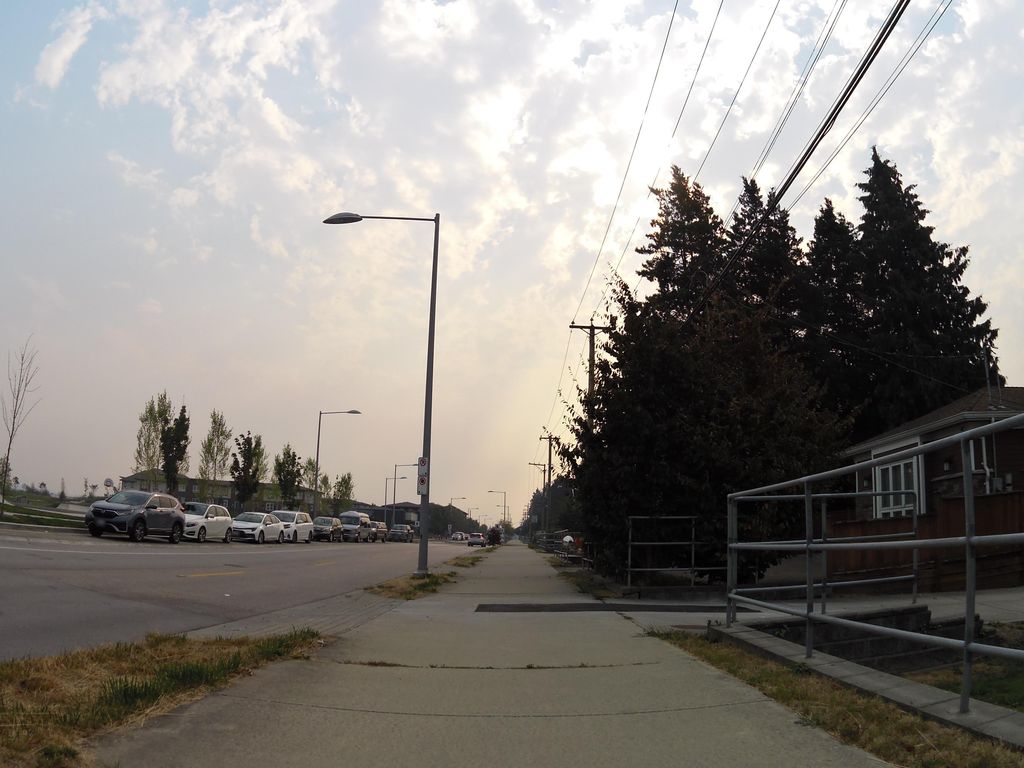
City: vancouver